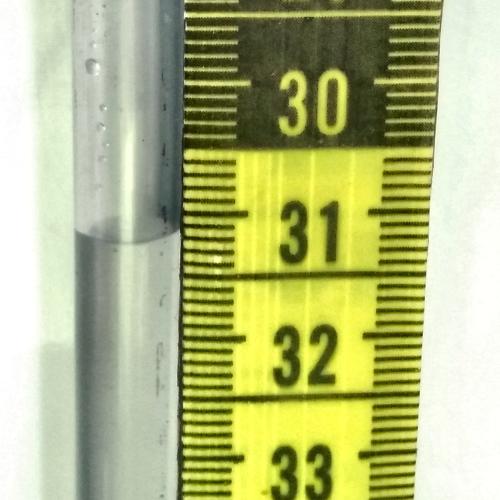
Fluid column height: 31.2 cm